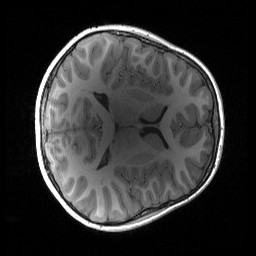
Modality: T1w
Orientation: axial
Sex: male
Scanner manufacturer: siemens
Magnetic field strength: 3 T
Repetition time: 1.9 s
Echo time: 0.00243 s